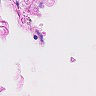
Metastatic tissue present: no